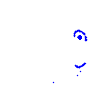
Particle: pion